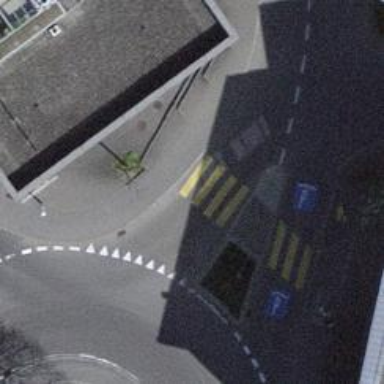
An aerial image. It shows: Footway with zebra crossing.